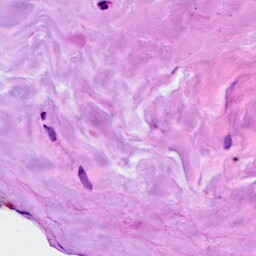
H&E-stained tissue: Breast